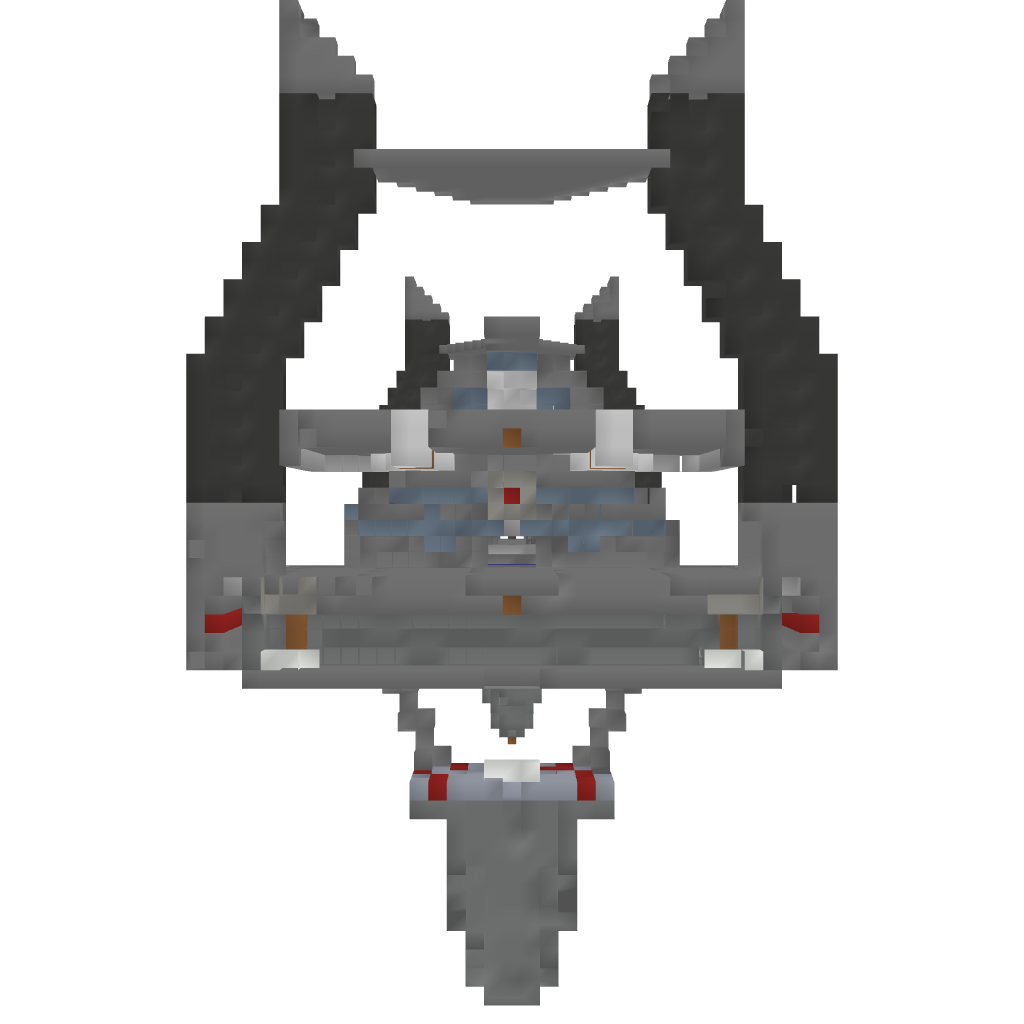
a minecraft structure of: Ctf arena